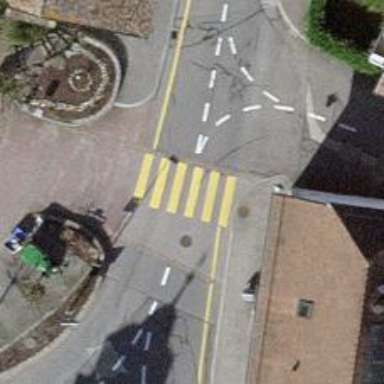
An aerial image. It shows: Crossing road.